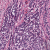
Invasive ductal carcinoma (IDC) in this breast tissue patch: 1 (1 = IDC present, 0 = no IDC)